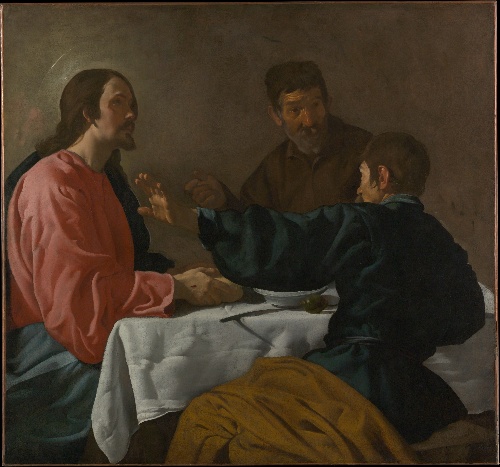
Title: The Supper at Emmaus
Artist: Velázquez (Diego Rodríguez de Silva y Velázquez)
Artist bio: Spanish, Seville 1599–1660 Madrid
Date: 1622–23
Object type: Painting
Classification: Paintings
Medium: Oil on canvas
Dimensions: 48 1/2 x 52 1/4 in. (123.2 x 132.7 cm)
Department: European Paintings
Credit line: Bequest of Benjamin Altman, 1913
Accession year: 1914
Repository: Metropolitan Museum of Art, New York, NY
Tags: Men|Christ